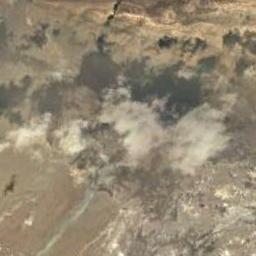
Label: cloud